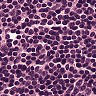
Metastatic tissue present: no